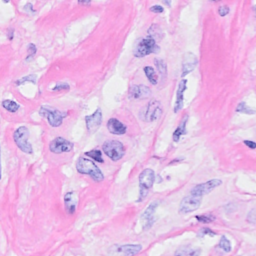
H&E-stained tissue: Breast